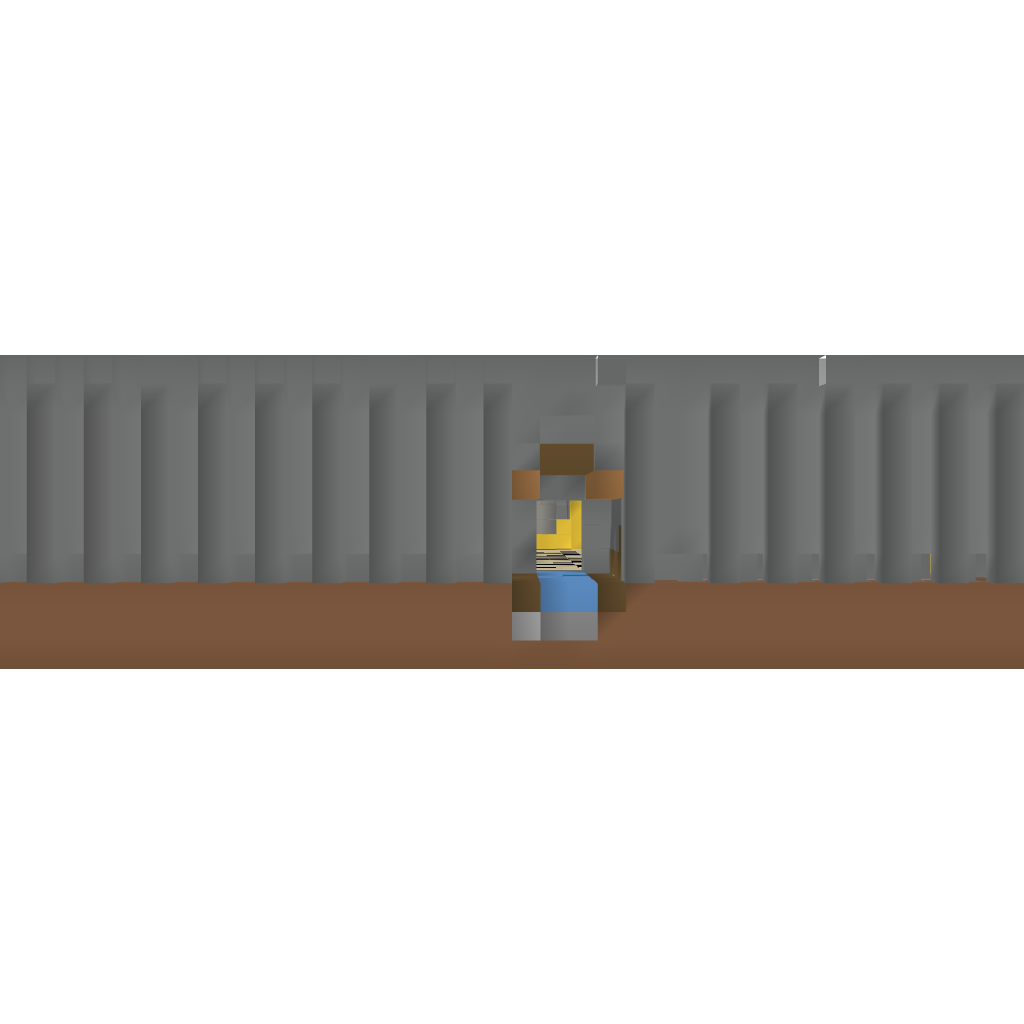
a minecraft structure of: Battlefield